Question: I just found out that realm has a limit of 250 objects
is there any way that i can make to exceed this limit

this is an image from stetho to check my database
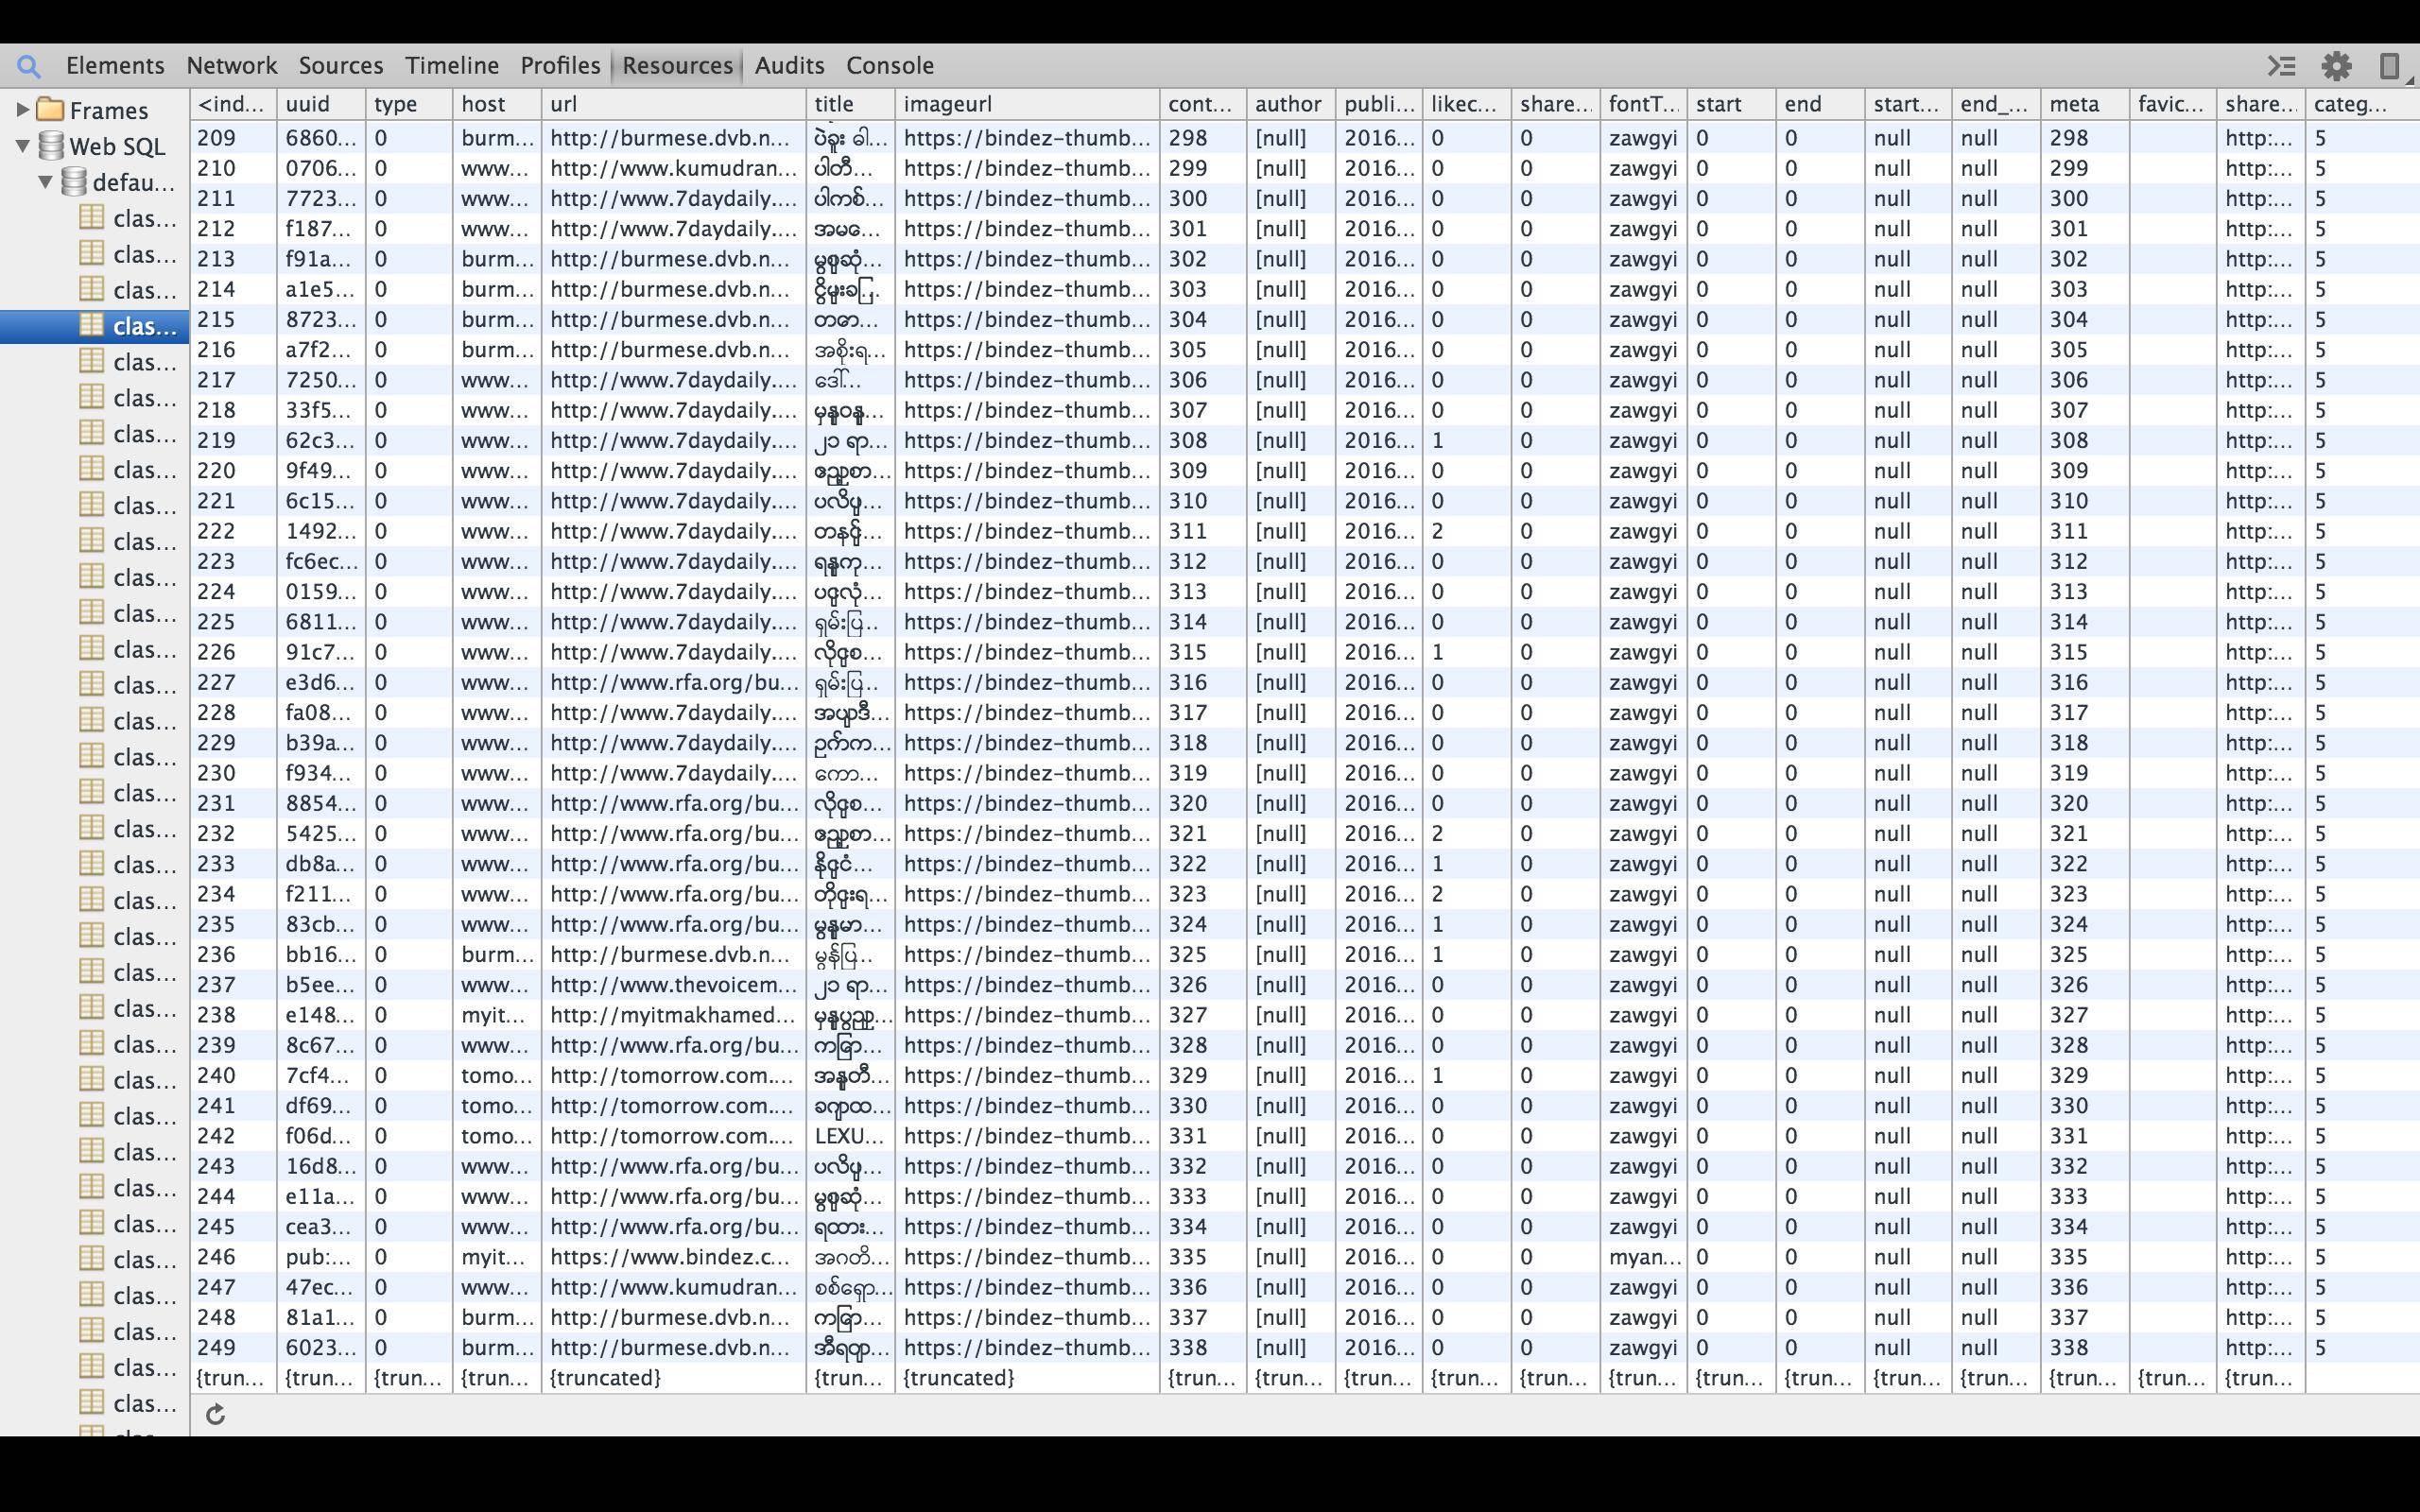
Answer: This limit you experience is not the limit of Realm, but the limit on Stetho. You can adjust this though.
Set the 'withLimit()' on the stetho config:
For example
'''
Stetho.initialize(
Stetho.newInitializerBuilder(this)
.enableDumpapp(Stetho.defaultDumperPluginsProvider(this))
.enableWebKitInspector(RealmInspectorModulesProvider.builder(this)
.withLimit(1000)
.build())
.build());
'''
It will now show rows 0-999